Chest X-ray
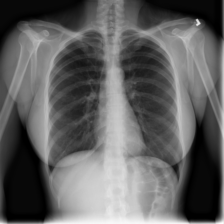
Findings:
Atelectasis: negative
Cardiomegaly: negative
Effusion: negative
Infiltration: negative
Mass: negative
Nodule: negative
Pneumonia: negative
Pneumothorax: positive
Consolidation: negative
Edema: negative
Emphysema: negative
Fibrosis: negative
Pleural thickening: negative
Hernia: negative